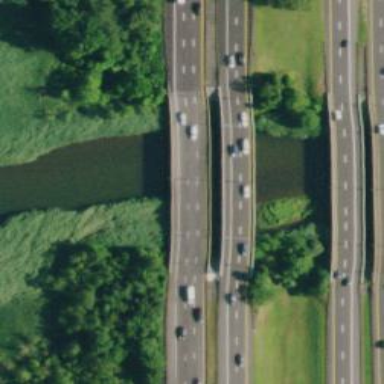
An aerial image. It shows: Motorway bridge crossing urban freeway/expressway.